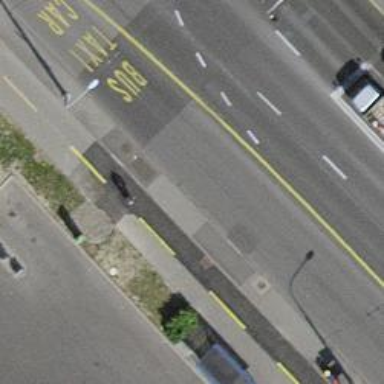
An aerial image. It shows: Platform with asphalt surface and shelter. It is designed for public transport.